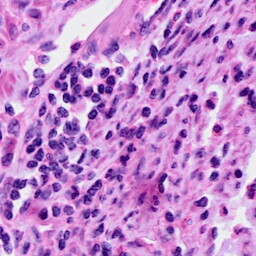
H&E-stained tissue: Cervix